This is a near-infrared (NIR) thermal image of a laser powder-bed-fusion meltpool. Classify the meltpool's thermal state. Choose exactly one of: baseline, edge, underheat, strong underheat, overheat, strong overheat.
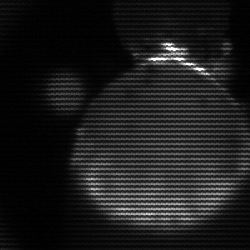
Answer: edge